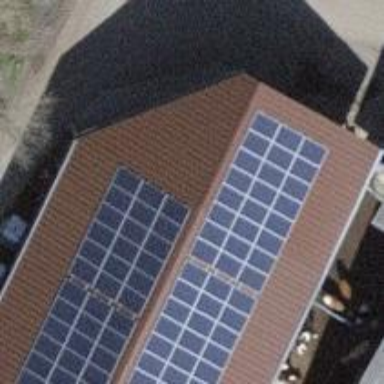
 consisting of solar photovoltaic panels."